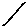
Label: line